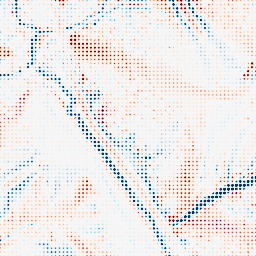
Category: edge_preserving
Decomposition family: median
Decomposition parameters: size: 21
Upsampling method: sinc_blackman
Upsampling parameters: scale: 8
kernel_size: 4
Upsampling scale: 8